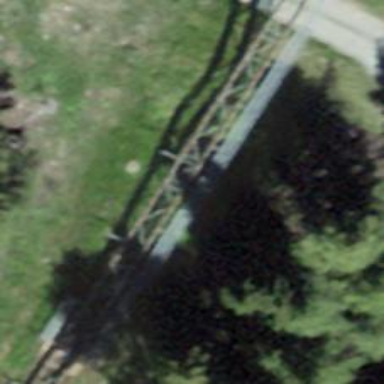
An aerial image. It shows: Funicular railway.